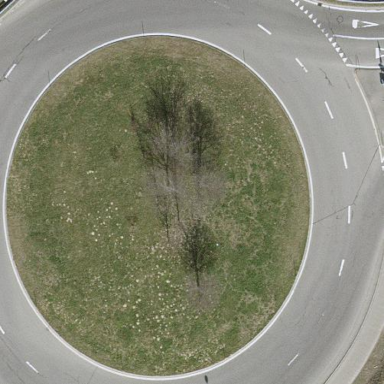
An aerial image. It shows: Secondary road around roundabout.